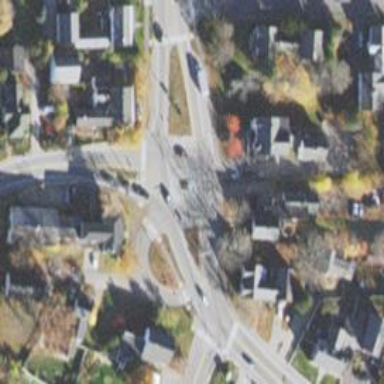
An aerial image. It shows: Primary highway with asphalt surface leading to circular junction.